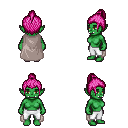
a pixel art fantasy rpg character, female body template, orc, green skin, gray cape, white pants, pink short topknot hairstyle, four views (front, back, left, right), 2x2 character sprite sheet, small pixel art, hard edges, no anti-aliasing